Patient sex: M
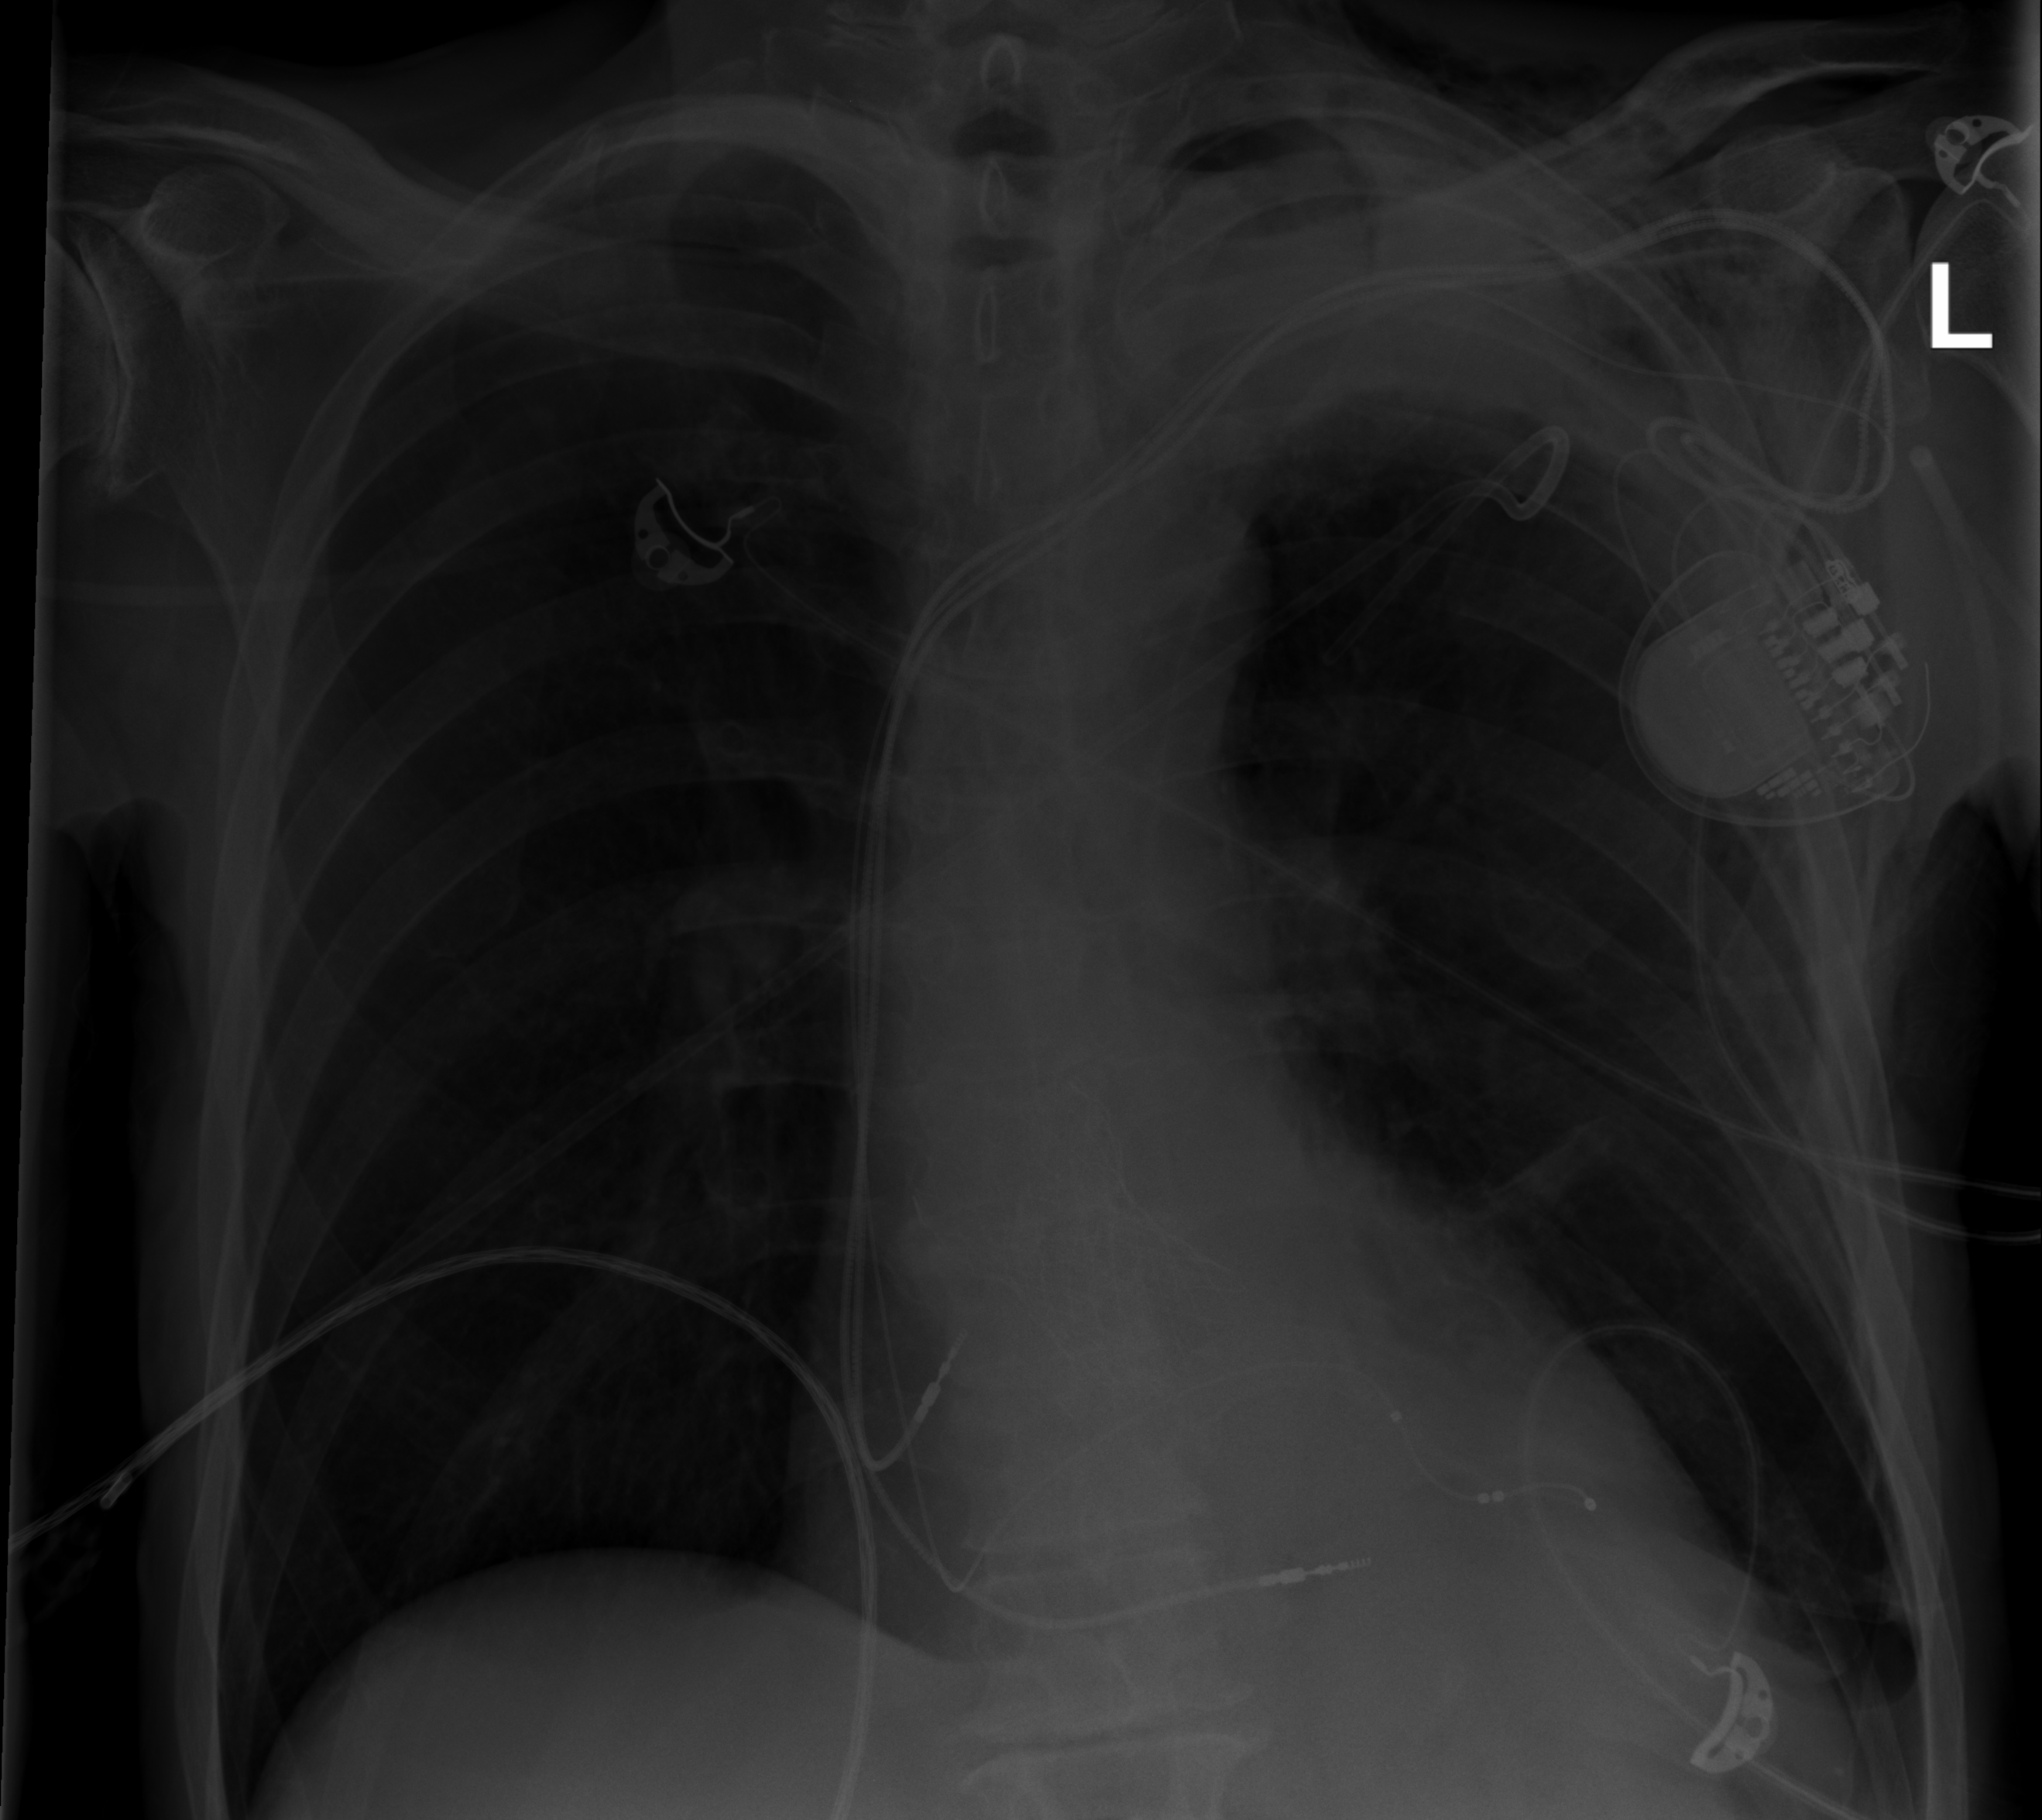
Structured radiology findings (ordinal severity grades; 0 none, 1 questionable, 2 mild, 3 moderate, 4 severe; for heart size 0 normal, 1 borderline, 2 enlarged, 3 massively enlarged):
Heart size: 1
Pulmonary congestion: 0
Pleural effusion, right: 0
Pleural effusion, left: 2
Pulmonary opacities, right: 0
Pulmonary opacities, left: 0
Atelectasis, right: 0
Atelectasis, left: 2